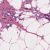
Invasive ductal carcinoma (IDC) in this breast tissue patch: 1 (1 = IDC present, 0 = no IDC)